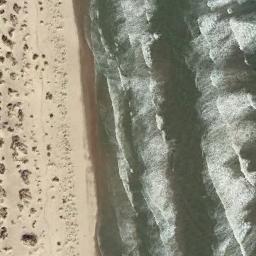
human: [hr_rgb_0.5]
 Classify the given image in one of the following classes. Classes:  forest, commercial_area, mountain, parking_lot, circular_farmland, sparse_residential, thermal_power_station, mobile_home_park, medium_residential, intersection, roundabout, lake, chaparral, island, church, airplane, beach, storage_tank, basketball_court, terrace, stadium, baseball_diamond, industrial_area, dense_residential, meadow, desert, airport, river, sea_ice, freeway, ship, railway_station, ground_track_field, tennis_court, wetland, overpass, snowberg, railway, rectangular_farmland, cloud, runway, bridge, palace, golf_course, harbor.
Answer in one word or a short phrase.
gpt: beach